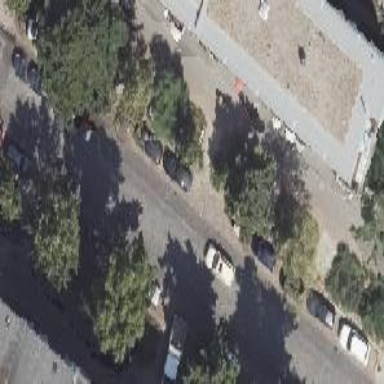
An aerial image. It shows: Street-side parking area with sett surface.